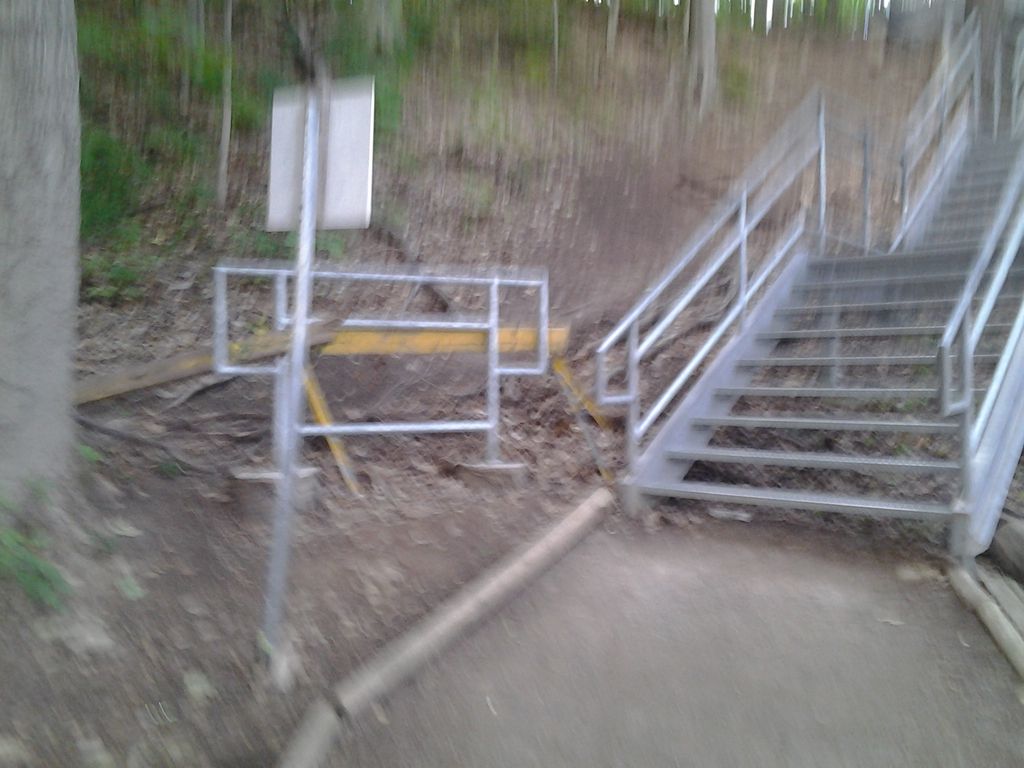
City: hamilton